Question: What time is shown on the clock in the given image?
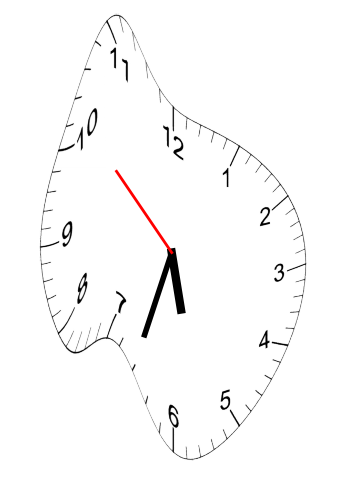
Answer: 05:32:52